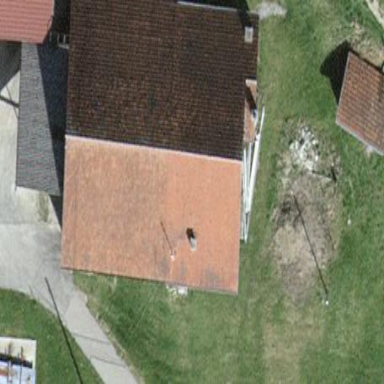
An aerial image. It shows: Building with tiled roof.